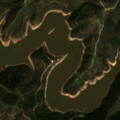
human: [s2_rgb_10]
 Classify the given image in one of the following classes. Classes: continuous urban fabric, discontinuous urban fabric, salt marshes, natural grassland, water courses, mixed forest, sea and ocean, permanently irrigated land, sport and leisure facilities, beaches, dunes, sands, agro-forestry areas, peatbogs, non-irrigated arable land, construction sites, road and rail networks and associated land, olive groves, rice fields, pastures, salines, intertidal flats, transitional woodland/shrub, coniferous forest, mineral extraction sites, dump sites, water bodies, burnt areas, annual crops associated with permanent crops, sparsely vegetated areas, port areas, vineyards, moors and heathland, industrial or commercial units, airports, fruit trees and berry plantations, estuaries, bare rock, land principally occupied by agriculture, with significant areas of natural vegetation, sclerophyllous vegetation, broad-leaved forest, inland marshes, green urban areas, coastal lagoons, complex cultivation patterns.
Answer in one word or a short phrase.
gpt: broad-leaved forest, transitional woodland/shrub, water bodies